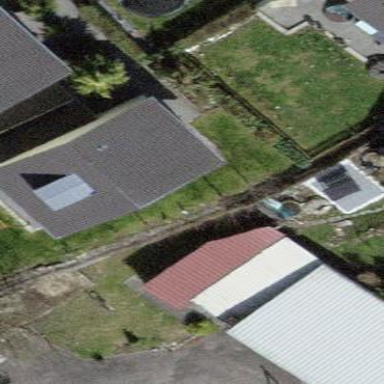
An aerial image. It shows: House with gabled roof oriented across.